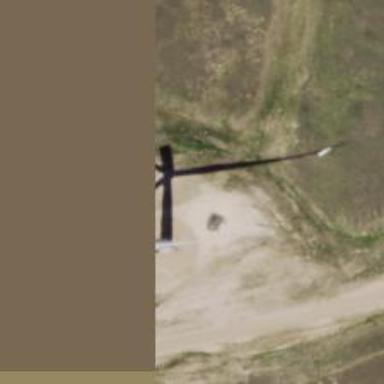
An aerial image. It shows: Wind generator powered by horizontal-axis wind turbine.